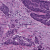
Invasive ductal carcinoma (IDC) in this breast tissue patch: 1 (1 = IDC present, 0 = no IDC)